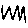
Label: zigzag